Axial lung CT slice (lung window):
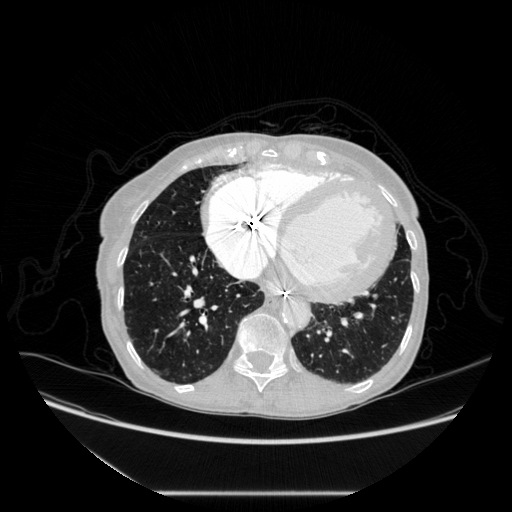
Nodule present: no